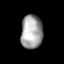
Tissue: lung
Cell type: Others
Senescence score: 0.2197
Nuclear area (px): 724
Mean DAPI intensity: 161.471